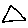
Label: triangle